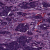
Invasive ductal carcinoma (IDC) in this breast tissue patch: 1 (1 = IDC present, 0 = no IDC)